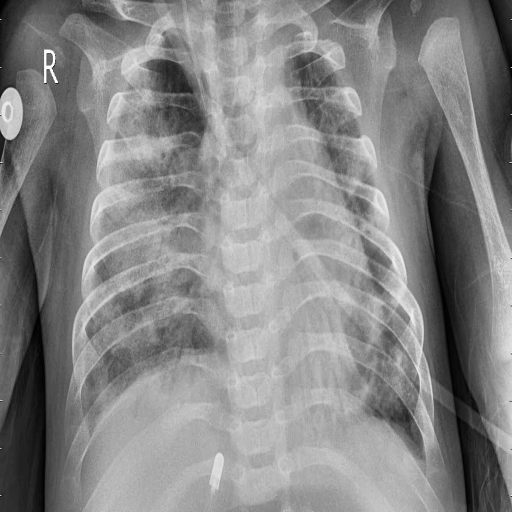
Finding: PNEUMONIA